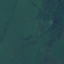
Land use / land cover class: Pasture